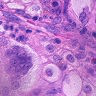
Metastatic tissue present: no